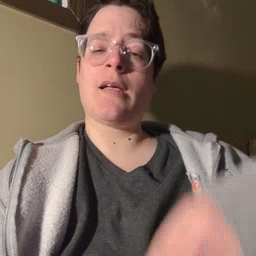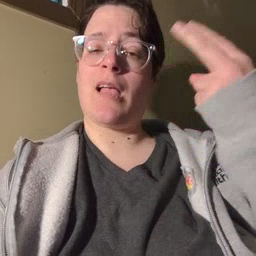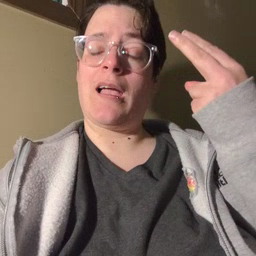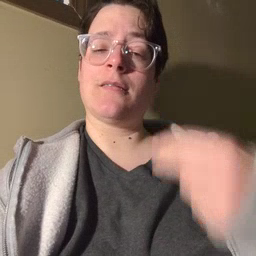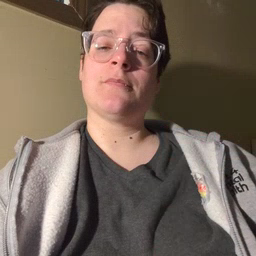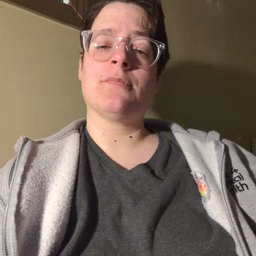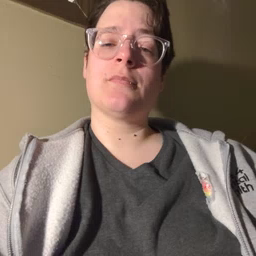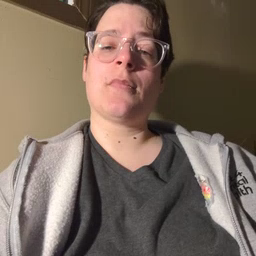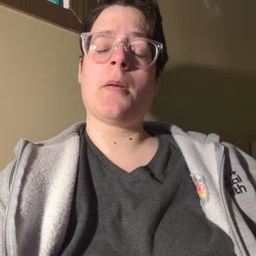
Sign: high